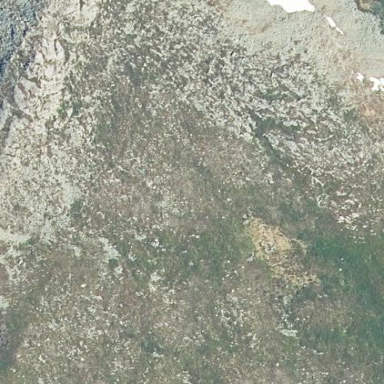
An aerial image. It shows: Landscape of bare rock.